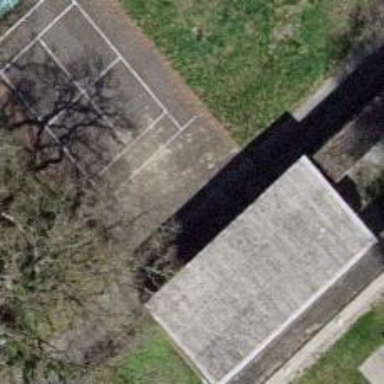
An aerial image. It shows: Tennis court on the leisure land pitch.